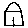
Label: house